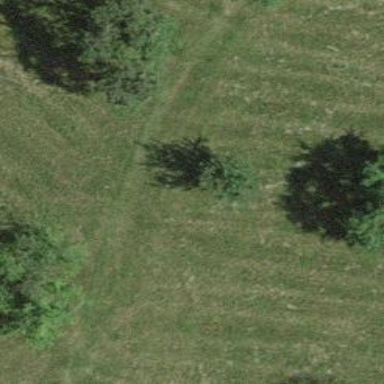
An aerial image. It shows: Grass path.